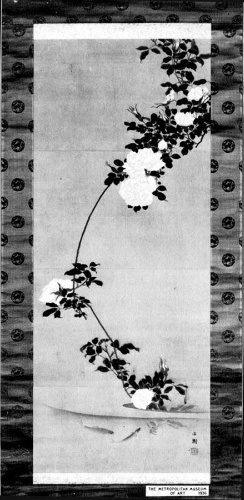
Artist: Nishiyama Hōen
Artist bio: Japanese, 1807–1867
Date: 19th century
Object type: Hanging scroll
Classification: Paintings
Medium: Hanging scroll; ink and color on silk
Culture: Japan
Period: Edo period (1615–1868)
Dimensions: 39 5/16 x 16 1/8 in. (99.8 x 41 cm)
Department: Asian Art
Credit line: The Howard Mansfield Collection, Purchase, Rogers Fund, 1936
Accession year: 1936
Repository: Metropolitan Museum of Art, New York, NY
Tags: Roses|Fish